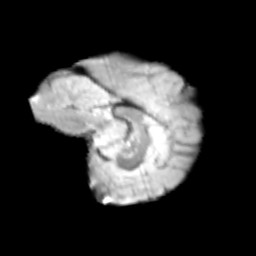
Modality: T2w
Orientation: sagittal
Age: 12
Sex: male
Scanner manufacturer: siemens
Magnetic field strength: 3 T
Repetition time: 3.8 s
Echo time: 0.07 s